Question: I am having a weird issue with in my program hitting a specific DB, I will try to explain it the best I can.
We have a web app that connects to a DB using WebSphere data pooling. We use that connection to connect to other DBs that are in the same DB Server. Everything is working fine at this point. I created a servlet that creates a report, so it has to run several queries to various DBs. It runs quick and fast but when it gets to the 4th DB it stalls and the connection hangs. I got into the DB servers Activity Monitor and there I see that it has created several threads some running and some suspended. When I kill one of those my program comes back and errors out for that iteration and continues. It continues to do this while it is hitting that specific DB, once it is done with it and moves on it does the next 3 DB with no problem.
I have looked at the properties of this DB and compared it to others but I am not seeing anything different. Can someone please point me in the right direction to determine the issue with this DB?
- Here is a screenshot of the activity monitor:
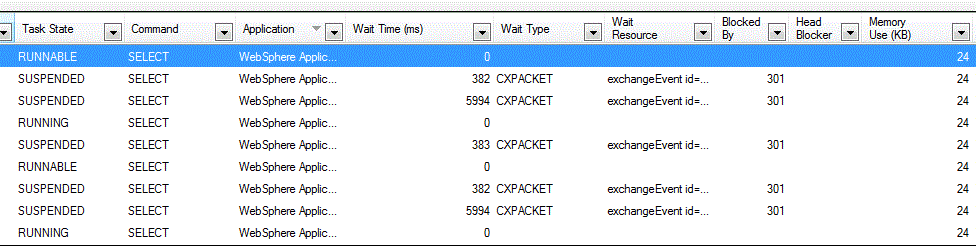
Answer: After much fiddling with this DB I was later informed that this particular DB was originally migrated from a MSSQL server 2000 were we are currently using MSSQL 2008 r2. I created a new DB imported all the data from the corrupt DB to the new DB pointed my app at the new one, and it works fine now. Our suspicion is that it is either corrupt or missing stuff that MSSQL 2008 r2 needs.
Thanks for all the great help narrowing this down.